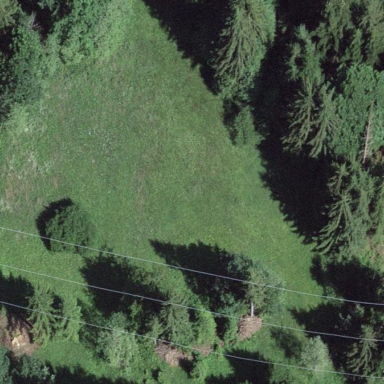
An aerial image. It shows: Beautiful meadow.